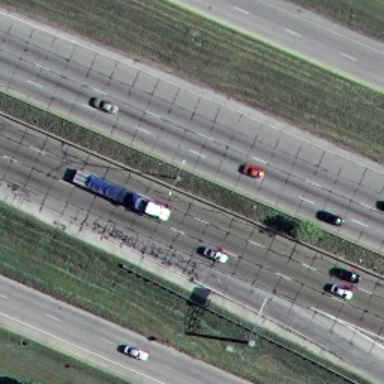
There are four freeways with cars on the roads .